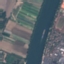
Land use / land cover: River